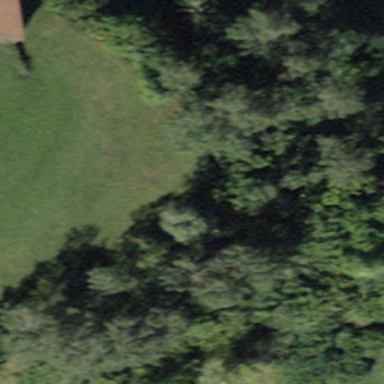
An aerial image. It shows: Forest area.